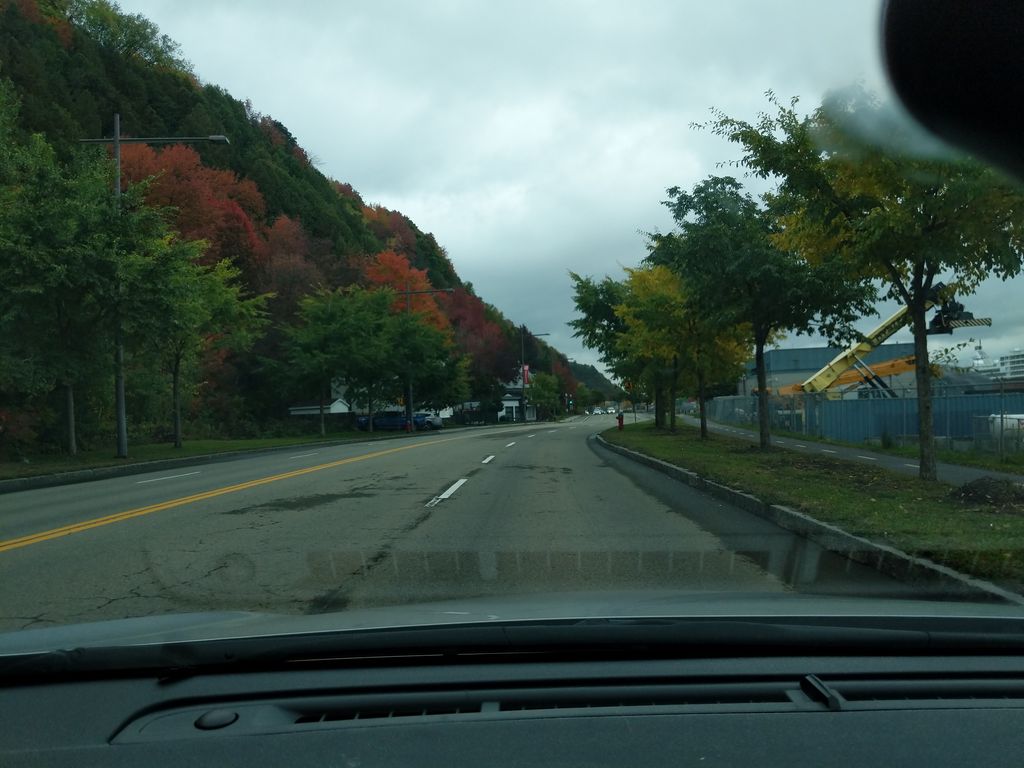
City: quebec_city